Question: Let me begin by illustrating what I have vs goal I'm trying to achieve

In controller I get all the categories into single generic list in pretty much random unsorted manner
'''
var categories = new List<Category>(this.categoryService.GetCategories())
'''
Each category has 4 properties that matter here , , ,
has to be applied only towards siblings on same level in the hierarchy and children have to be positioned always underneath their parent. has to change by prepending ".." for each level of depth.
I'd like this to be done properly with performance in mind, don't want to loop recursively through massive list multiple times.
Thanks for any input.
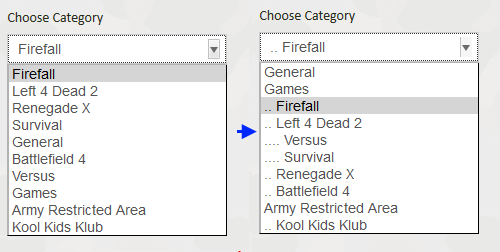
Answer: This might not be the most code, but should work for 's problem.
Since didn't explicitly define the data structure (model) in question, I'm going to assume it's something like this:
'''
public class Category {
public int Id { get; set; }
public int ParentCategoryId { get; set; }
public int SortOrder { get; set; }
public string Text { get; set; }
}
'''
To sort a list of category ('List<Category>') into a multilevel categories, we need a tree-like structure to hold the data.
First, I would extend the model ('Category' class) with new properties such as 'Level' (to indicate the level-depth), 'Children' (to hold the sub/child 'Category'), and 'DisplayText' (for displaying the category text according to its level):
'''
public class CategoryNode : Category {
public CategoryNode(Category category) {
Id = category.Id;
ParentCategoryId = category.ParentCategoryId;
SortOrder = category.SortOrder;
Text = category.Text;
}
public CategoryTree Children { get; set; }
public int Level { get; set;}
public string DisplayText {
get {
// OP wants two-dots prefix per level
return string.Concat(new string('.', Level*2), Text);
}
}
}
'''
'Category''CategoryNode'
Next, I would define a class to wrap the collection of 'CategoryNode' called 'CategoryTree', it is a simple wrapper of 'List<CategoryNode>' which expose an 'IEnumerable' interace. I'd also add a 'Flatten()' method inside 'CategoryTree' which will flatten the tree-like structure into a single list. This method will come in handy for binding the data into a single-list (non-hierarchical) control such as 'DropDownList' or 'ListBox'. And last, I'd also add a static creation method called 'Create()' to create an instance of 'CatogoryTree' based on a given list of 'Category':
'''
public class CategoryTree : IEnumerable<CategoryNode> {
private List<CategoryNode> innerList = new List<CategoryNode>();
public CategoryTree(IEnumerable<CategoryNode> nodes) {
innerList = new List<CategoryNode>(nodes);
}
public IEnumerator<CategoryNode> GetEnumerator()
{
return innerList.GetEnumerator();
}
System.Collections.IEnumerator System.Collections.IEnumerable.GetEnumerator()
{
return this.GetEnumerator();
}
public IEnumerable<CategoryNode> Flatten() {
foreach(var category in innerList.OrderBy(o => o.SortOrder)) {
yield return category;
if (category.Children != null) {
foreach(var child in category.Children.Flatten()) {
yield return child;
}
}
}
}
public static CategoryTree Create(
IEnumerable<Category> categories,
Func<Category, bool> parentPredicate,
int level = 0)
{
var nodes = categories
.Where(parentPredicate)
.OrderBy(o => o.SortOrder)
.Select(item => new CategoryNode(item) {
Level = level,
Children = Create(categories, o => o.ParentCategoryId == item.Id, level + 1)
});
return new CategoryTree(nodes);
}
}
'''
'List<CategoryNode>'
With all pieces in place I could now use the following code to convert a list of 'Category' ('List<Category>') into a multilevel list of 'Category', and flatten that list to bind it into a 'DropDownList':
'''
...
var categories = new List<Category>(this.categoryService.GetCategories())
// assuming ParentCategoryId == 0 is the root category
var categoryTree = CategoryTree.Create(categories, o => o.ParentCategoryId == 0);
var model = new SomeViewModel();
model.Categories = new SelectList(categoryTree.Flatten(), , "Id", "DisplayText");
return View(model);
...
@Html.DropDownListFor(m => m.SelectedCategory, Model.Categories)
...
'''
---
Demo (using 'Console.Out'): <URL>